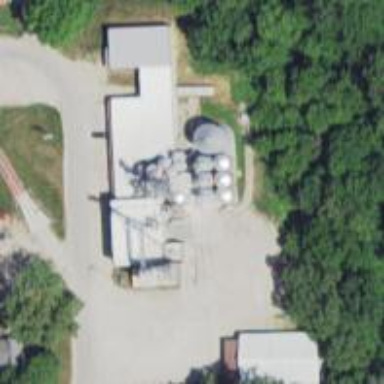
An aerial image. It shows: Silo.